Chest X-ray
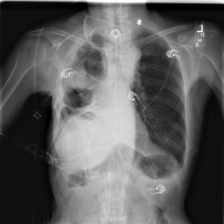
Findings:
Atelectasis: negative
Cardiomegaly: negative
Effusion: negative
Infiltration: negative
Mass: negative
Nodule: negative
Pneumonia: negative
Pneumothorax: negative
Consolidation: negative
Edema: negative
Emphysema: negative
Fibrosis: negative
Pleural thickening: positive
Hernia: negative